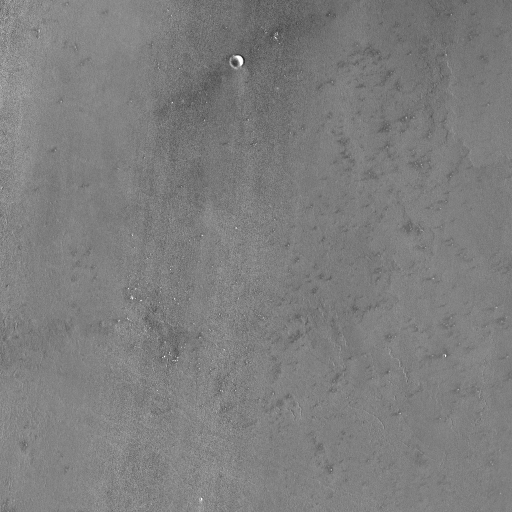
Crater classes present: Background, Other